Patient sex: M
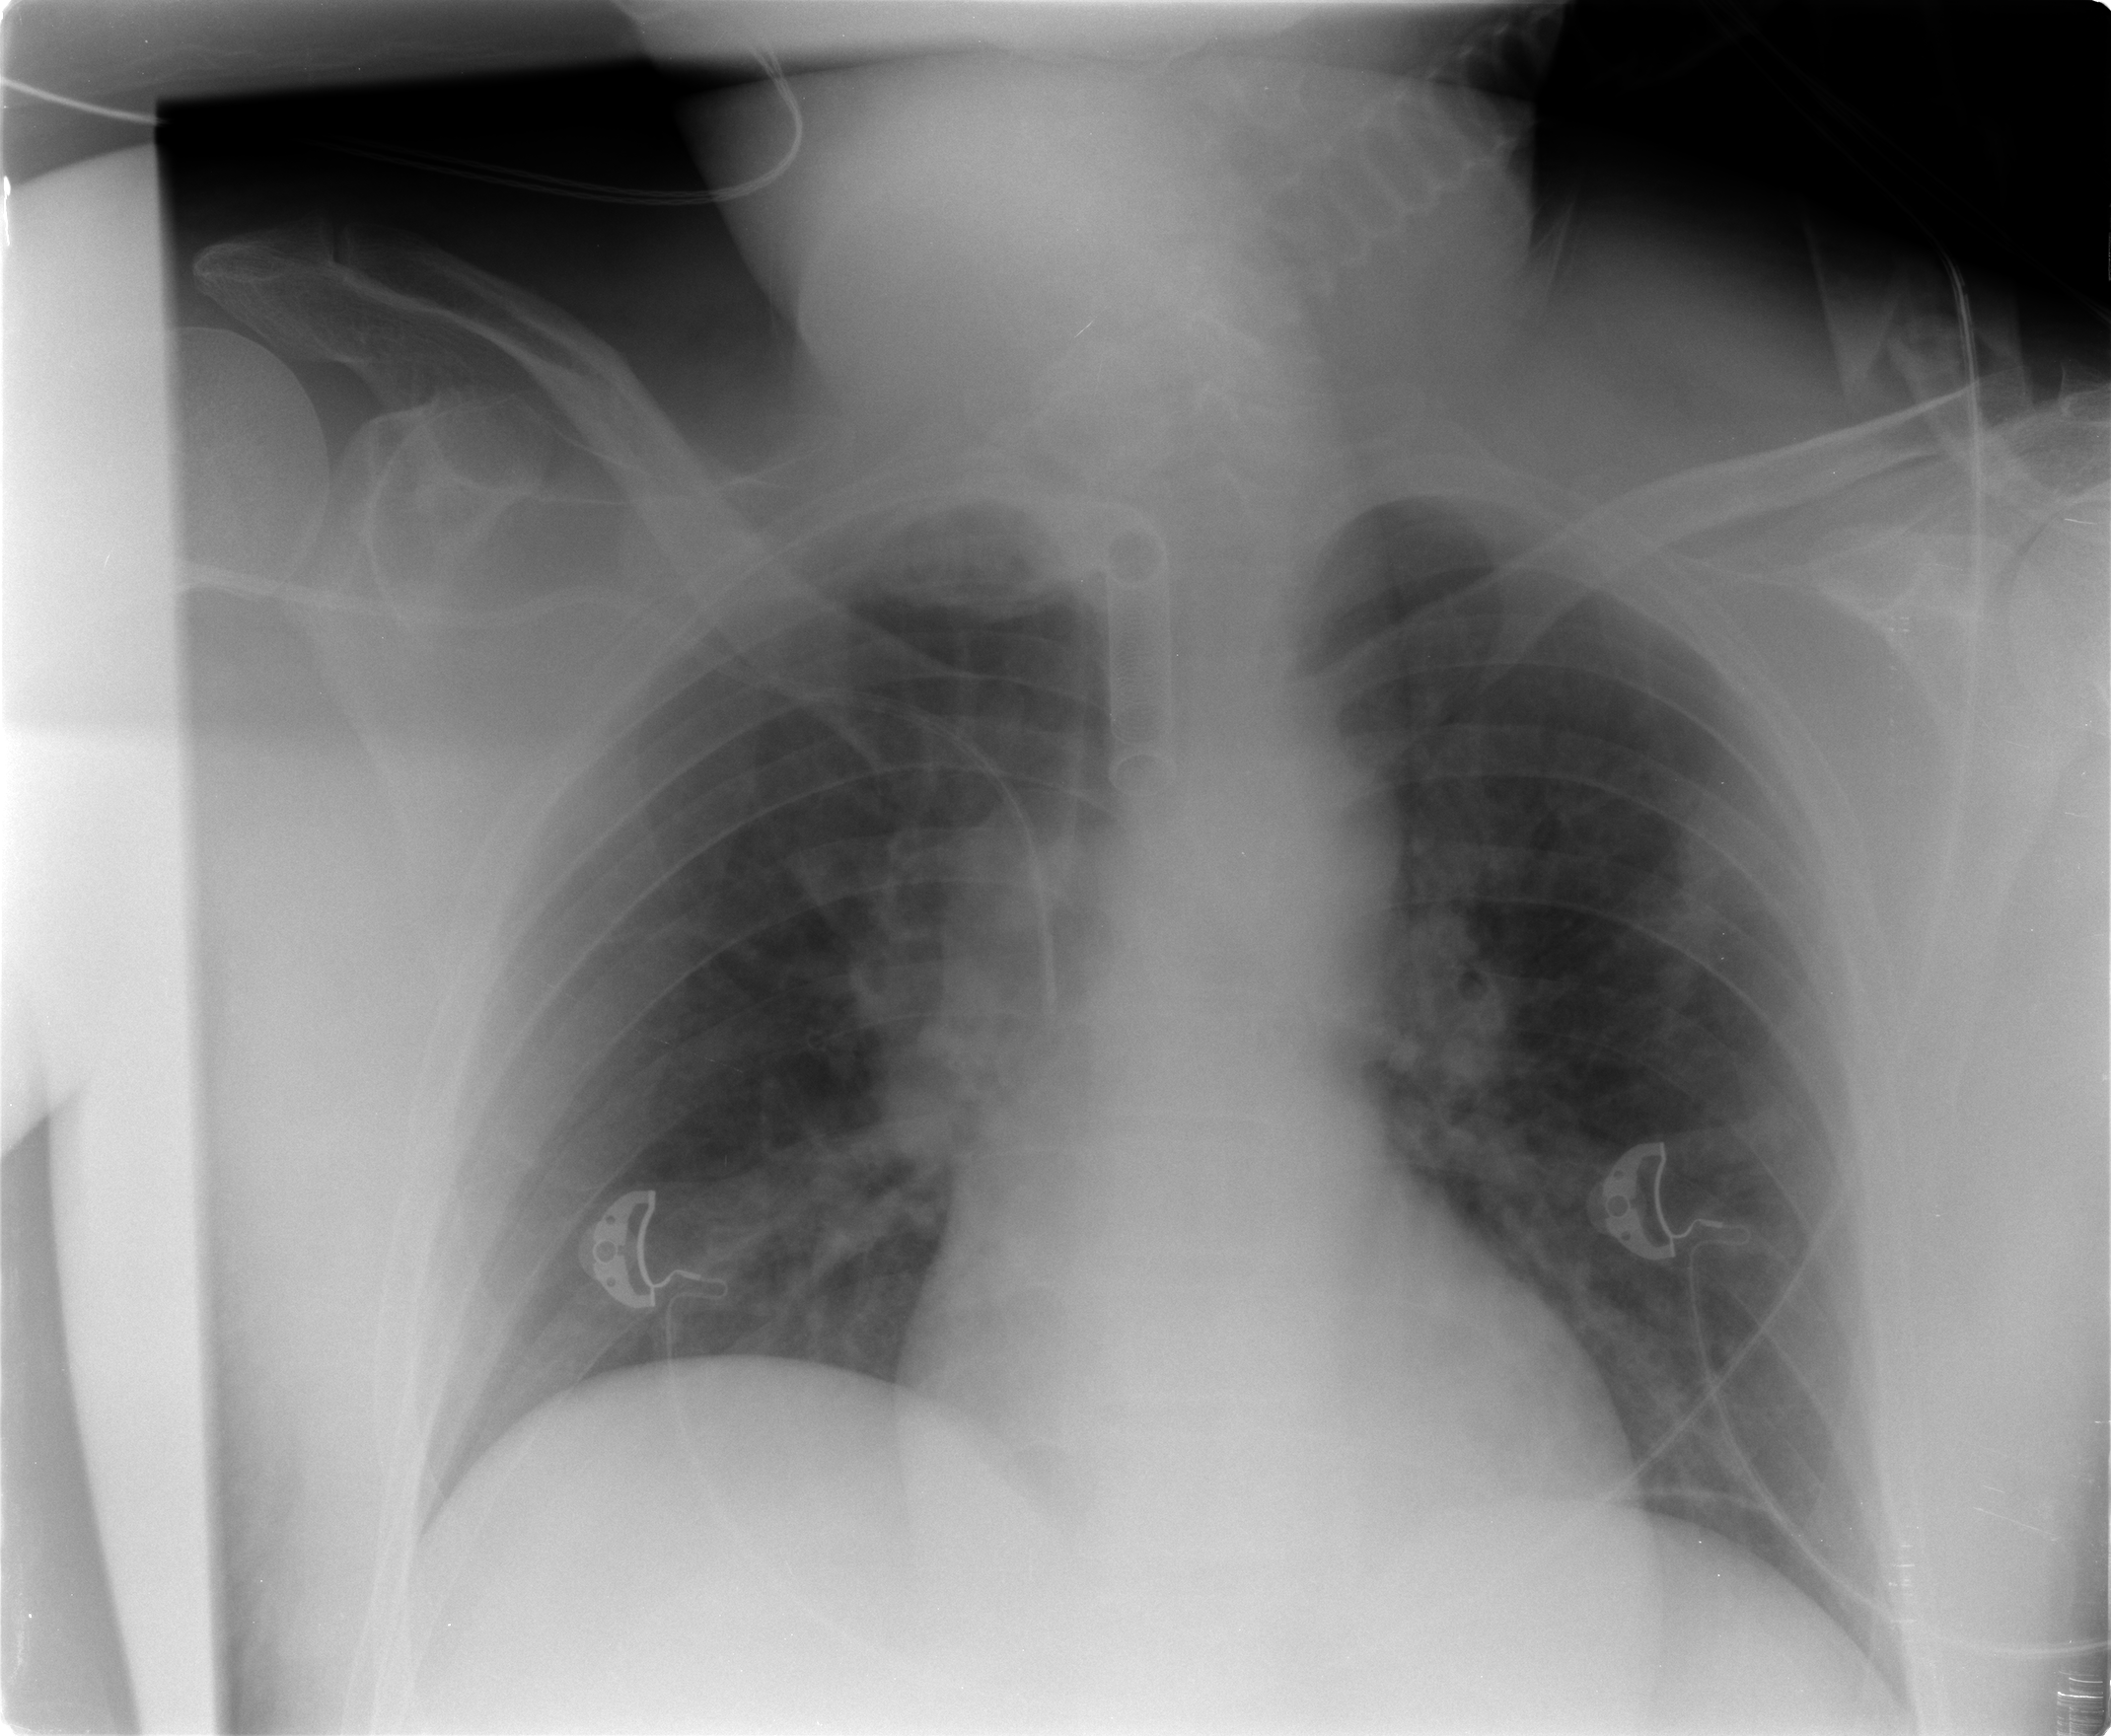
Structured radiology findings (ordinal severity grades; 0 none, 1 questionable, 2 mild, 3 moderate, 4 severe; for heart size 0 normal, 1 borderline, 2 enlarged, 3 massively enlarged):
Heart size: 0
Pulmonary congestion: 1
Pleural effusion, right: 0
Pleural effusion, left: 0
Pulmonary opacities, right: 0
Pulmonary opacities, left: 0
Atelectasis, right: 0
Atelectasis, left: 2